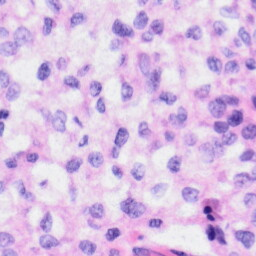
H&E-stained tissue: Liver